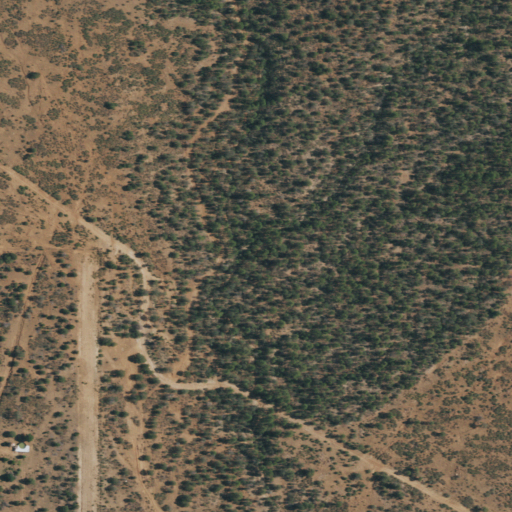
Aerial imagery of valley in New Mexico named Uranium Canyon containing evergreen forest and shrub